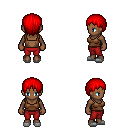
a pixel art fantasy rpg character, female body template, human, dark skin, brown pirate shirt, red pants, red plain hairstyle, white slippers, four views (front, back, left, right), 2x2 character sprite sheet, small pixel art, hard edges, no anti-aliasing